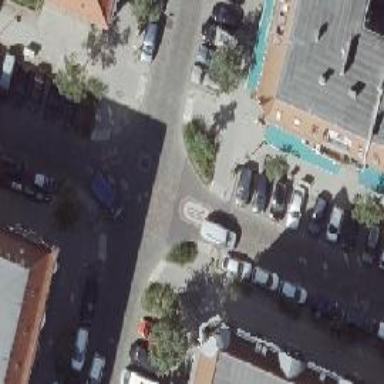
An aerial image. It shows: Unmarked crossing with kerb extensions on both sides of the road.